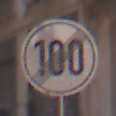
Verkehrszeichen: EndeGeschwindigkeit100
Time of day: MorningAfternoon
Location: Outdoor (Urban)
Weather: Clear
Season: NotSpecified
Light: Natural